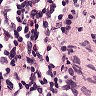
Metastatic tissue present: no